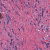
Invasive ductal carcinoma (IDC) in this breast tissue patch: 1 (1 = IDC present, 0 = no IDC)